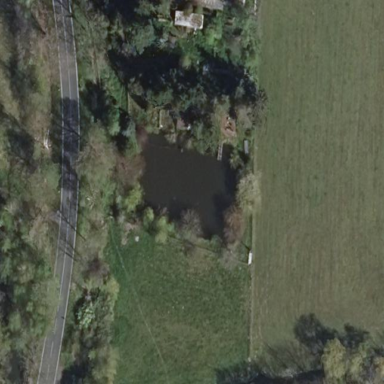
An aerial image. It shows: Serene pond surrounded by nature.